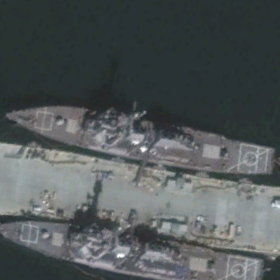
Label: destroyer